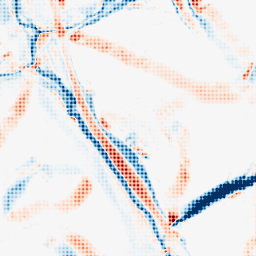
Category: morphological
Decomposition family: morphological_diamond
Decomposition parameters: operation: average
radius: 15
Upsampling method: sinc_blackman
Upsampling parameters: scale: 8
kernel_size: 8
Upsampling scale: 8